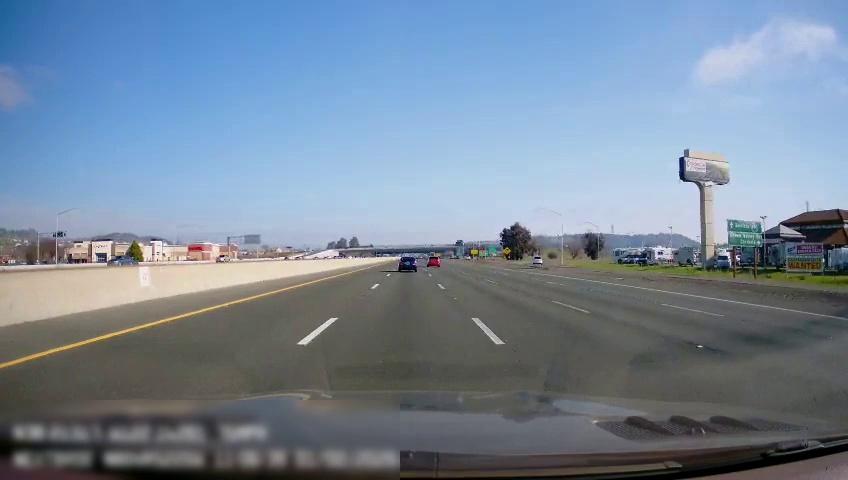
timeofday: Day
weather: Sunny
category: Drivable Space
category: Vehicles | Car
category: Vehicles | Car
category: Vehicles | SUV
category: Drivable Space
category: Vehicles | Car
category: Vehicles | Car
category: Lanes | Current Lane
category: Lanes | Alternate Lane
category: Lanes | Current Lane
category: Lanes | Alternate Lane
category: Lanes | Alternate Lane
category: Lanes | Alternate Lane
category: Traffic | Signs